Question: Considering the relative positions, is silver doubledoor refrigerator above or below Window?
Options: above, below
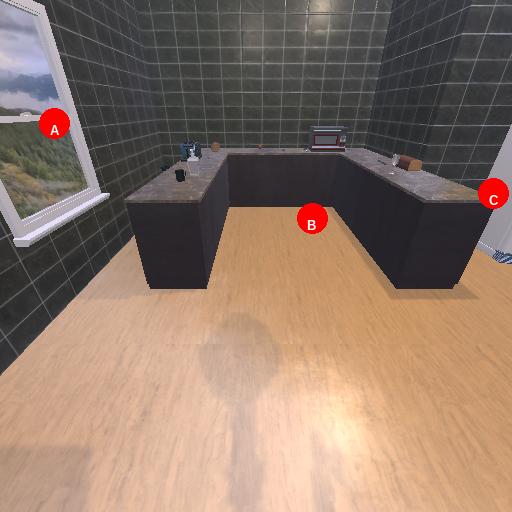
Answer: above